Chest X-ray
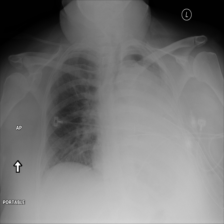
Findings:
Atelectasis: positive
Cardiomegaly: negative
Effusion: negative
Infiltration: negative
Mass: negative
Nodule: negative
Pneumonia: negative
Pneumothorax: positive
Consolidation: negative
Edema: negative
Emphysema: negative
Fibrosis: negative
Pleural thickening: negative
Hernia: negative